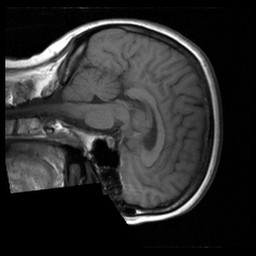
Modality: T1w
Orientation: sagittal
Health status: ill
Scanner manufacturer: siemens
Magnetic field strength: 1.5 T
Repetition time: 0.4 s
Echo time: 0.014 s